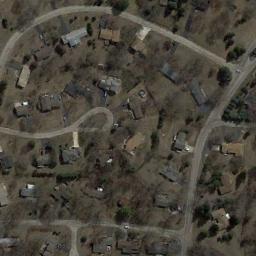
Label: medium_residential